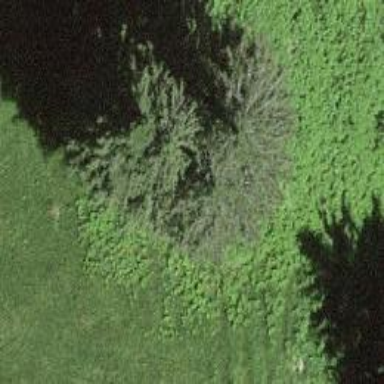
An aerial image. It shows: Beautiful tree in nature.